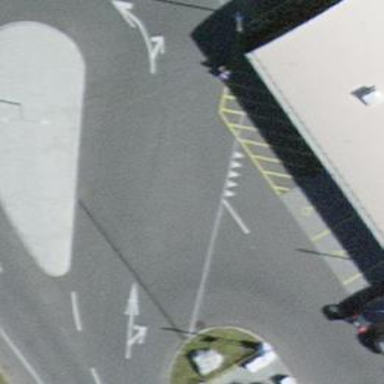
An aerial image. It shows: Road with "give way" sign.